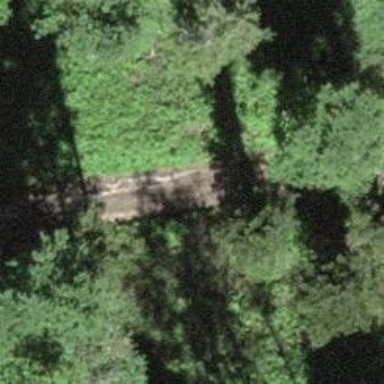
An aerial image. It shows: Track road with grade4 tracktype.